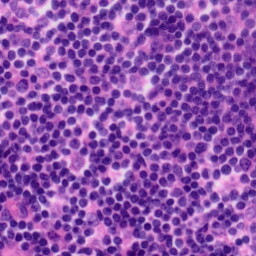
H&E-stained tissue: Tonsil